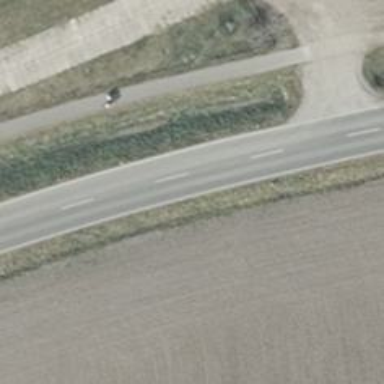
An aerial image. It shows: Primary road with asphalt surface.